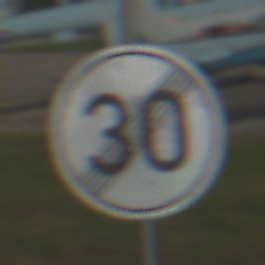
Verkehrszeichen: EndeGeschwindigkeit30
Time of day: MorningAfternoon
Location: Outdoor (Special)
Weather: Clear
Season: NotSpecified
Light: Natural